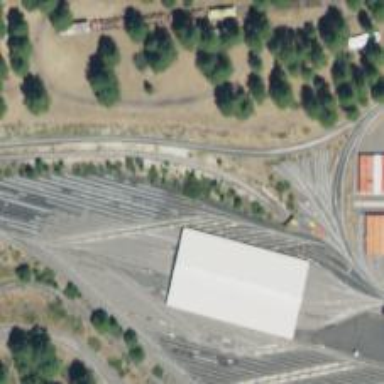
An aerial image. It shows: Miniature railway in service yard.